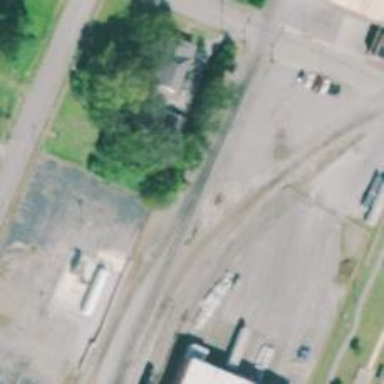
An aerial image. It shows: Railway spur service.